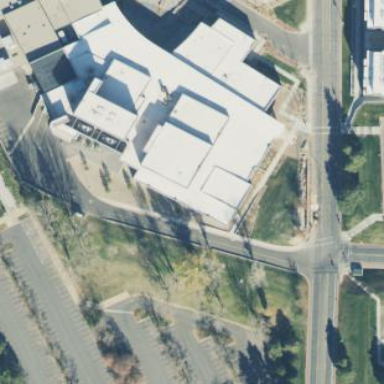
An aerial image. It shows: View of university building.